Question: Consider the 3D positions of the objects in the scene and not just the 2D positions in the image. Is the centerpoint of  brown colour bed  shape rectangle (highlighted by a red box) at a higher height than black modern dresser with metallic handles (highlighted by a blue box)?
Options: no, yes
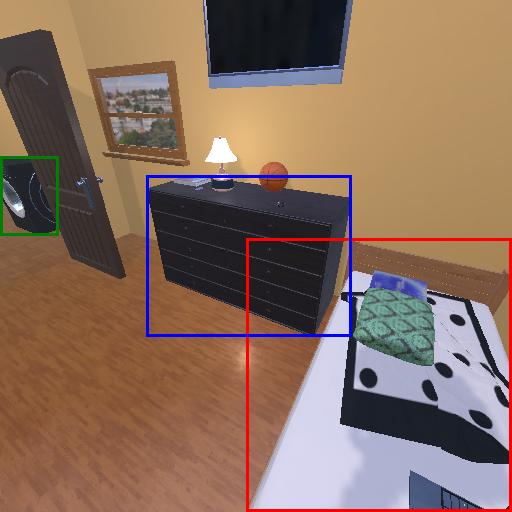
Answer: no